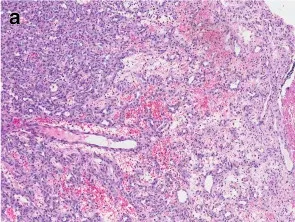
Morphology: (a) The superficial portion showed pyogenic granuloma-like findings on H&E (original magnification x 100).
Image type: pathology (h&e)